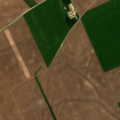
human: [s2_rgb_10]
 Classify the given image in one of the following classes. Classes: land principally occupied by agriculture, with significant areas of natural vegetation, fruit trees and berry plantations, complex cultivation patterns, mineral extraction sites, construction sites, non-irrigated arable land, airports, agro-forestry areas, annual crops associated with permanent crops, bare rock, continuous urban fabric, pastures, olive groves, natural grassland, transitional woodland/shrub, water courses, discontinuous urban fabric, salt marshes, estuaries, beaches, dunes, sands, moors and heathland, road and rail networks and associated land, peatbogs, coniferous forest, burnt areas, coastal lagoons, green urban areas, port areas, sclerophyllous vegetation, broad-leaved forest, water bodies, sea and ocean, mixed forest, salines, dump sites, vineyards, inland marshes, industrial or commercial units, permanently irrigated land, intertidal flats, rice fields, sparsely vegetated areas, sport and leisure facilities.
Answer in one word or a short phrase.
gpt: non-irrigated arable land